Question: I have the following following window generated by using a function called however StaticBox3 contains empty spaces at the end of it which I dont want it to.
I would like it to contain no empty space. I noticed that if I put the span for StaticBox3 to be 7 it gives the result which I want but would like to automate the process of generating a span as opposed to hard-coding it:

The code uses a span based on the number of items it creates, so if it creates 8 items within the boxSizer, it uses a span of 8.
I can't understand why this is wrong can someone please clarify? What should the span be corresponding to?
Also as StaticBox::4 is intruding on the row of StaticBox::1 why doesn't it expand like StaticBox::3 does?
The code to generate this is as follows:
'''
import wx
import wx.lib.inspection
class MyRegion(wx.Frame):
I = 0
def __init__(self, parent):
wx.Frame.__init__(self, parent, title="My Region")
gridSizer = wx.GridBagSizer()
gridSizer.Add(self.CreateStaticBoxSizer(4), pos=(0,0), span=(4,1), flag=wx.EXPAND)
gridSizer.Add(self.CreateStaticBoxSizer(4), pos=(4,0), span=(4,1), flag=wx.EXPAND)
gridSizer.Add(self.CreateStaticBoxSizer(4), pos=(0,1), span=(4,1), flag=wx.EXPAND)
gridSizer.Add(self.CreateStaticBoxSizer(8), pos=(0,2), span=(8,1), flag=wx.EXPAND)
gridSizer.Add(self.CreateStaticBoxSizer(6), pos=(0,3), span=(6,1), flag=wx.EXPAND)
self.SetSizer(gridSizer)
def CreateStaticBoxSizer(self, x=4):
box = wx.StaticBox(parent=self, label="StaticBox::" + str(MyRegion.I))
MyRegion.I += 1
sz = wx.StaticBoxSizer(orient=wx.VERTICAL, box=box)
for i in range(x):
sz.Add(wx.StaticText(parent=sz.GetStaticBox(),
label="This window is a child of the staticbox"))
return sz
if __name__ == "__main__":
app = wx.App()
frame = MyRegion(None)
frame.Show()
wx.lib.inspection.InspectionTool().Show()
app.MainLoop()
'''
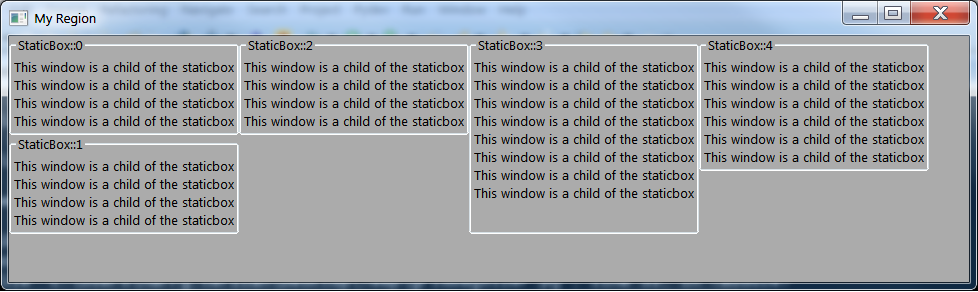
Answer: Your sizer #3 has a row span of 8, so it has the same height of as the sum of the sizers #0 and #1, and this is what results in the gap as the two sizers have 2 labels which take more vertical space than one.
There are probably ways to make it work 'wxGridBagSizer' but IMO this sizer should (almost) never be used anyhow. For any kind of normal layout you should use 'wxFlexGridSizer' and 'wxBoxSizer' instead.